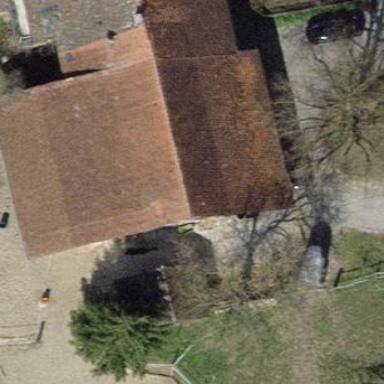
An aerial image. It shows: Farm building with gabled roof.